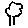
Label: tree